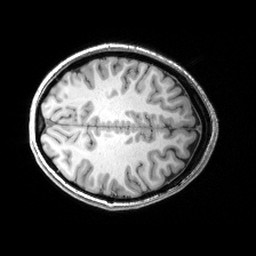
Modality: T1w
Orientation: axial
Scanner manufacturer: siemens
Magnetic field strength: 3 T
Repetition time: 2.53 s
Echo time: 0.00299 s